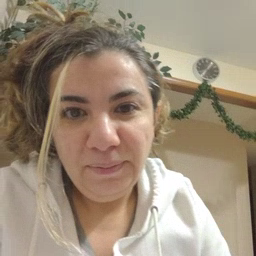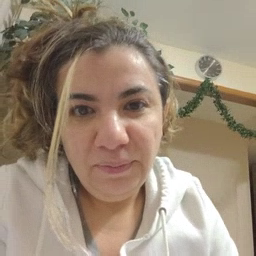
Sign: lamp